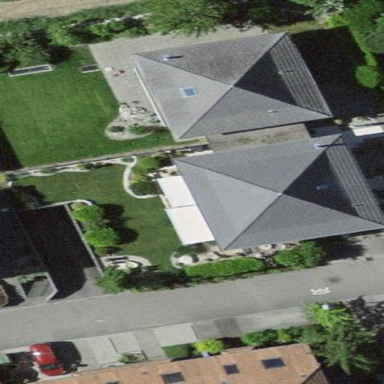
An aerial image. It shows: Residential building with pyramidal roof shape.